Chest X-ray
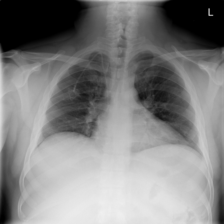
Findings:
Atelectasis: negative
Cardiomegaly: negative
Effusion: negative
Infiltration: negative
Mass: negative
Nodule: negative
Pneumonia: negative
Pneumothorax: negative
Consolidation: negative
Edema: negative
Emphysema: negative
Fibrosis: negative
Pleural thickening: negative
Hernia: negative